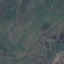
Label: HerbaceousVegetation